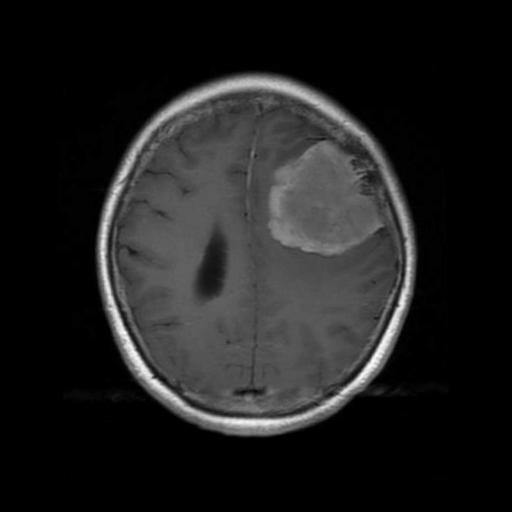
Label: meningioma